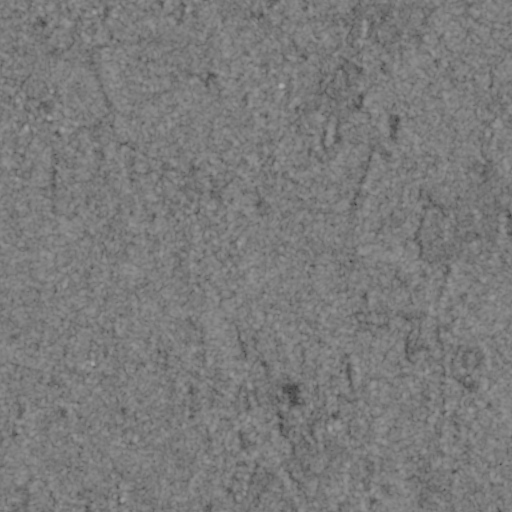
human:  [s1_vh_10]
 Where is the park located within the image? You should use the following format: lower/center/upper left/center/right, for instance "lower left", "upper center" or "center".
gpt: The park is located in the upper center of the image.
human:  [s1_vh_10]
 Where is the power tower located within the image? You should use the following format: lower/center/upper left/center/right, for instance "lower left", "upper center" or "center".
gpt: The power tower is located in the upper of the image.
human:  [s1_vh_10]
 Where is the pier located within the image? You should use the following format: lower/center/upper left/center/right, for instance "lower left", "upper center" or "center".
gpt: The pier is located in the upper center of the image.
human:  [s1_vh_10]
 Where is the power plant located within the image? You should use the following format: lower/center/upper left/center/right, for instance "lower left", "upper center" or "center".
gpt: There is no power plant in the image.

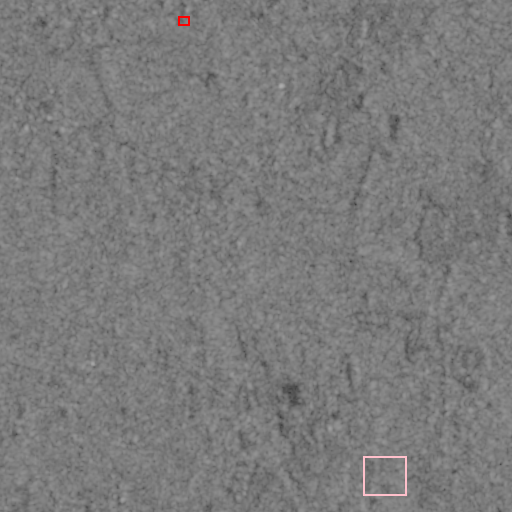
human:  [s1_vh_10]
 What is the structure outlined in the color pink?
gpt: The structure outlined in pink is a crop field.
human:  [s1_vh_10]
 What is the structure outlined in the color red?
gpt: The structure outlined in red is a park.
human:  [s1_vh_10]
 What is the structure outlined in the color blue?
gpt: There is no blue outline.